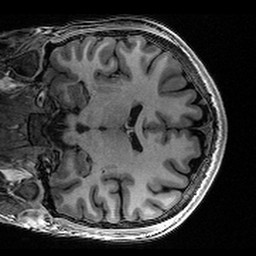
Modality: T1w
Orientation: coronal
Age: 23
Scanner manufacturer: siemens
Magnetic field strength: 3 T
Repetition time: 2.4 s
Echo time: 0.00224 s